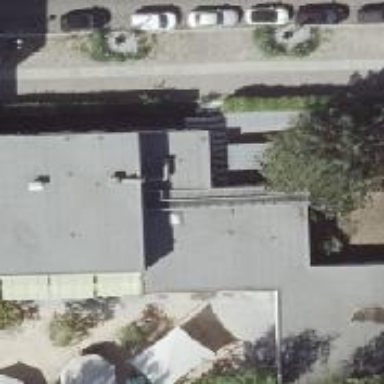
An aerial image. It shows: Kindergarten.